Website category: book
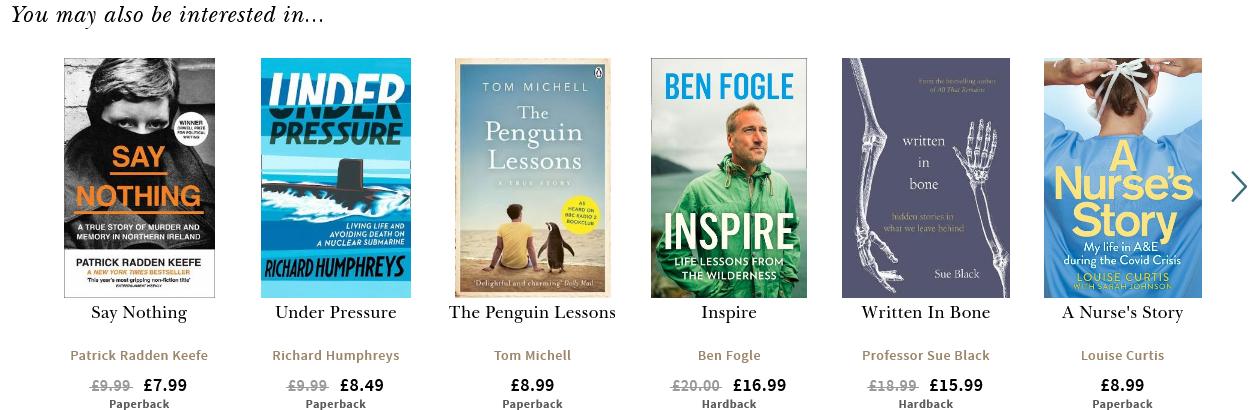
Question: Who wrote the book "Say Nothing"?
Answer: Patrick Radden Keefe

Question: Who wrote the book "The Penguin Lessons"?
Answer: Tom Michell

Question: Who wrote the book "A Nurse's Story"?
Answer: Louise Curtis

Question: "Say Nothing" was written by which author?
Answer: Patrick Radden Keefe

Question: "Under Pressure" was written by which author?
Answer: Richard Humphreys

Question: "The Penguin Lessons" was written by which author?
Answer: Tom Michell

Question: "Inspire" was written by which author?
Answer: Ben Fogle

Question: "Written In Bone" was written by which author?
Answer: Professor Sue Black

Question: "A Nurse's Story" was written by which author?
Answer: Louise Curtis

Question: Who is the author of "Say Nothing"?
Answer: Patrick Radden Keefe

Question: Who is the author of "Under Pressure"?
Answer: Richard Humphreys

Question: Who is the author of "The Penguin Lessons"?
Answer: Tom Michell

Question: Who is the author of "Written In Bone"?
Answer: Professor Sue Black

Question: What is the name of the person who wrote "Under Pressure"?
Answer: Richard Humphreys

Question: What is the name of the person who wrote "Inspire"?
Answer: Ben Fogle

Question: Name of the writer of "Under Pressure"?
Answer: Richard Humphreys

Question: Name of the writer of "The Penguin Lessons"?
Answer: Tom Michell

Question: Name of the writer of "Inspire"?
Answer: Ben Fogle

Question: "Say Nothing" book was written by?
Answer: Patrick Radden Keefe

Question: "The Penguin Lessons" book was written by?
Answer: Tom Michell

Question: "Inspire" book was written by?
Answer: Ben Fogle

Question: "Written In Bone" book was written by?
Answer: Professor Sue Black

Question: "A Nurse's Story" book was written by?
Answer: Louise Curtis

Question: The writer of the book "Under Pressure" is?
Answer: Richard Humphreys

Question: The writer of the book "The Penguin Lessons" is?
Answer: Tom Michell

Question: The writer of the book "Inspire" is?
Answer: Ben Fogle

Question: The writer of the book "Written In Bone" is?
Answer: Professor Sue Black

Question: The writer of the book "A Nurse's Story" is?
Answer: Louise Curtis

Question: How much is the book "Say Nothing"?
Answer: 7.99

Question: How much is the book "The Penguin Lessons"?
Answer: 8.99

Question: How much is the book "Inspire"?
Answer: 16.99

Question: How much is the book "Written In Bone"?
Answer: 15.99

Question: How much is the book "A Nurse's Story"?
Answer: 8.99

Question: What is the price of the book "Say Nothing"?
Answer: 7.99

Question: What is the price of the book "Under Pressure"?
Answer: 8.49

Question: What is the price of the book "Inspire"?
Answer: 16.99

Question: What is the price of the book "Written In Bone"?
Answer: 15.99

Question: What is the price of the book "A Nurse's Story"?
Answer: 8.99

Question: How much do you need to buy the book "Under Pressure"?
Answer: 8.49

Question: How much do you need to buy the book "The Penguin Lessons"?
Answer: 8.99

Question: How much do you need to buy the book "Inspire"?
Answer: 16.99

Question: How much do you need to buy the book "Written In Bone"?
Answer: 15.99

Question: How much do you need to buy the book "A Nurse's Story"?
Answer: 8.99

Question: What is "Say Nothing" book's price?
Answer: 7.99

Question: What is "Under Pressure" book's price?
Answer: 8.49

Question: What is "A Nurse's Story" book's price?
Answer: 8.99

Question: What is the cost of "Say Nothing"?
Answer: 7.99

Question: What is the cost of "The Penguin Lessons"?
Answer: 8.99

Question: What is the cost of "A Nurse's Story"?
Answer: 8.99

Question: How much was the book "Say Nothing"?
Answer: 7.99

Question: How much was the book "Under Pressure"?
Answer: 8.49

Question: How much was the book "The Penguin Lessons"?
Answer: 8.99

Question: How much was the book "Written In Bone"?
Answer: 15.99

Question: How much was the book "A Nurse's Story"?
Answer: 8.99

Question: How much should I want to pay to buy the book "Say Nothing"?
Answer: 7.99

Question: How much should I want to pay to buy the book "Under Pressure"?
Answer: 8.49

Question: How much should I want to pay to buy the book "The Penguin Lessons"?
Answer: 8.99

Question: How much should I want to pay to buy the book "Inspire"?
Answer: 16.99

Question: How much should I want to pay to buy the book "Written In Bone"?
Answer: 15.99

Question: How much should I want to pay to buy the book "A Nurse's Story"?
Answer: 8.99

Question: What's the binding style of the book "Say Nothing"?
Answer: Paperback

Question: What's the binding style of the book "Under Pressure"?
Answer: Paperback

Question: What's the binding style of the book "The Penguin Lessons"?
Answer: Paperback

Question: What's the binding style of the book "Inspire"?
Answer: Hardback